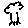
Label: tree